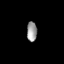
Tissue: prostate
Cell type: Fibroblasts
Senescence score: 0.7338
Nuclear area (px): 195
Mean DAPI intensity: 155.667